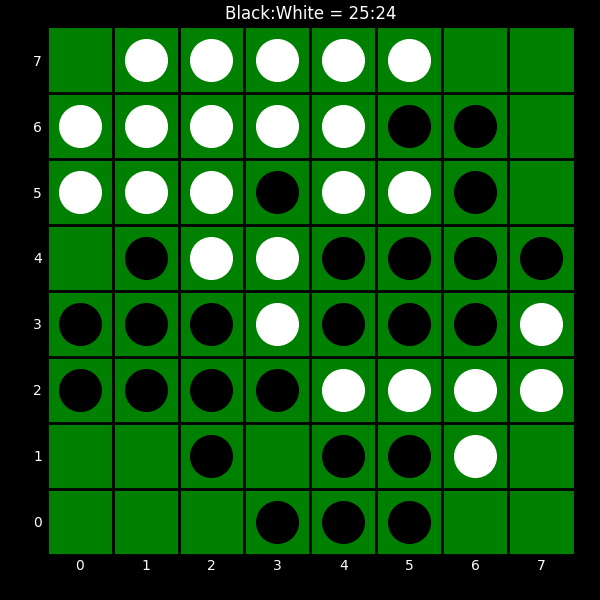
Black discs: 25
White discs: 24